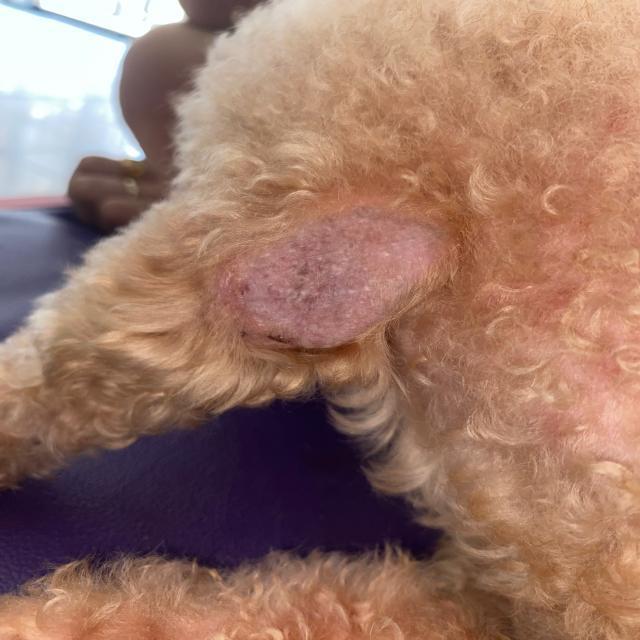
Canine ringworm (Dermatophytosis) — fungal infection caused by Microsporum or Trichophyton. Presents with circular alopecia, scaling, crusting, and broken hairs.